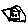
Label: square